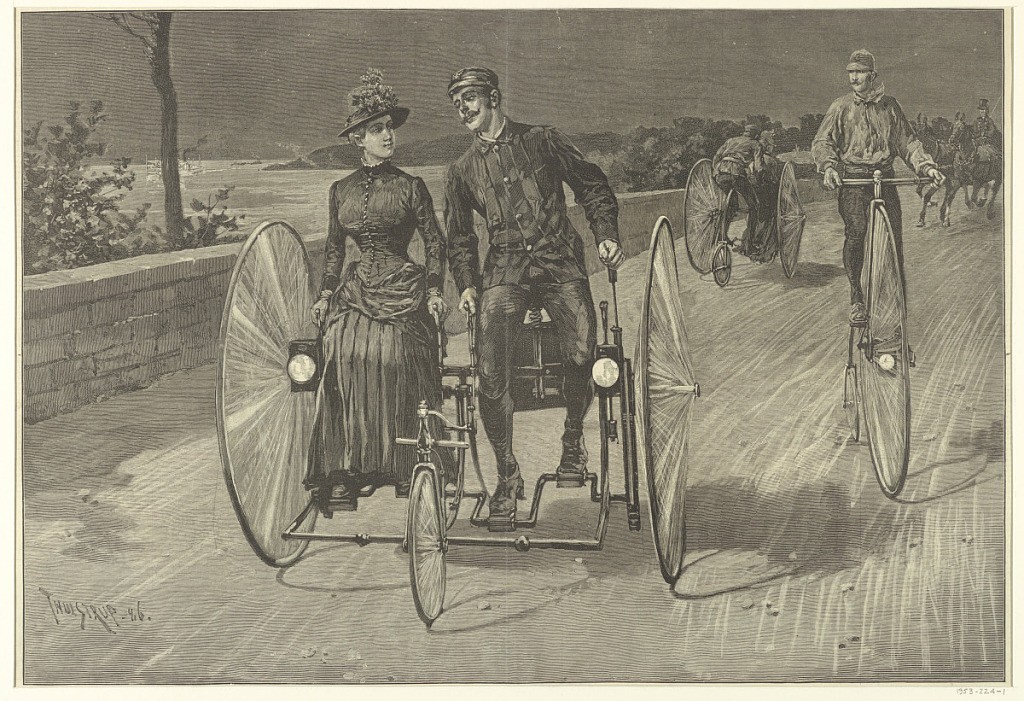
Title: Wheeling on Riverside Drive
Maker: Thure de Thulstrup, American, b. Sweden, 1848 - 1930
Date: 1886
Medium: Wood engraving on white paper
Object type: Print
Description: A man and woman seated side by side ride a wide bicycle vehicle with two large wheels at either side and a small wheel at the front. The couple appears to be in conversation while riding along the Hudson River, which is visible at left. At right, behind the couple, a man rides a tall pennyfarthing bicycle. Further in the background, another couple rides a bicycle in yet a different style. In the background, at right, a coachman visible behind two horses.